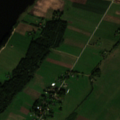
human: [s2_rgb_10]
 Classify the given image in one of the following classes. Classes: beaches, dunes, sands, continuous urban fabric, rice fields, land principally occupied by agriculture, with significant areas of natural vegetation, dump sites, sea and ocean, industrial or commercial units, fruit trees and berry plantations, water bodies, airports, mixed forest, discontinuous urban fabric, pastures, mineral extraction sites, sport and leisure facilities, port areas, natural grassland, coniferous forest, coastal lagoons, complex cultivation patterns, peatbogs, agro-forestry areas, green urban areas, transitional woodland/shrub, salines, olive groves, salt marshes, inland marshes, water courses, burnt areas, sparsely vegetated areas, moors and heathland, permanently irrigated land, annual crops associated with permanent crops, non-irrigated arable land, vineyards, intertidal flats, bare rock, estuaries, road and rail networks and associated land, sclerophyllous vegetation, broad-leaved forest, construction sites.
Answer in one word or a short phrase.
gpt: discontinuous urban fabric, non-irrigated arable land, pastures, complex cultivation patterns, broad-leaved forest, water bodies